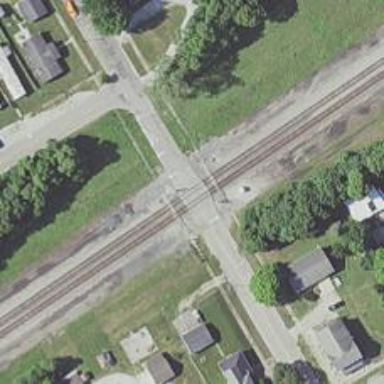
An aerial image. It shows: Level crossing along the railway.